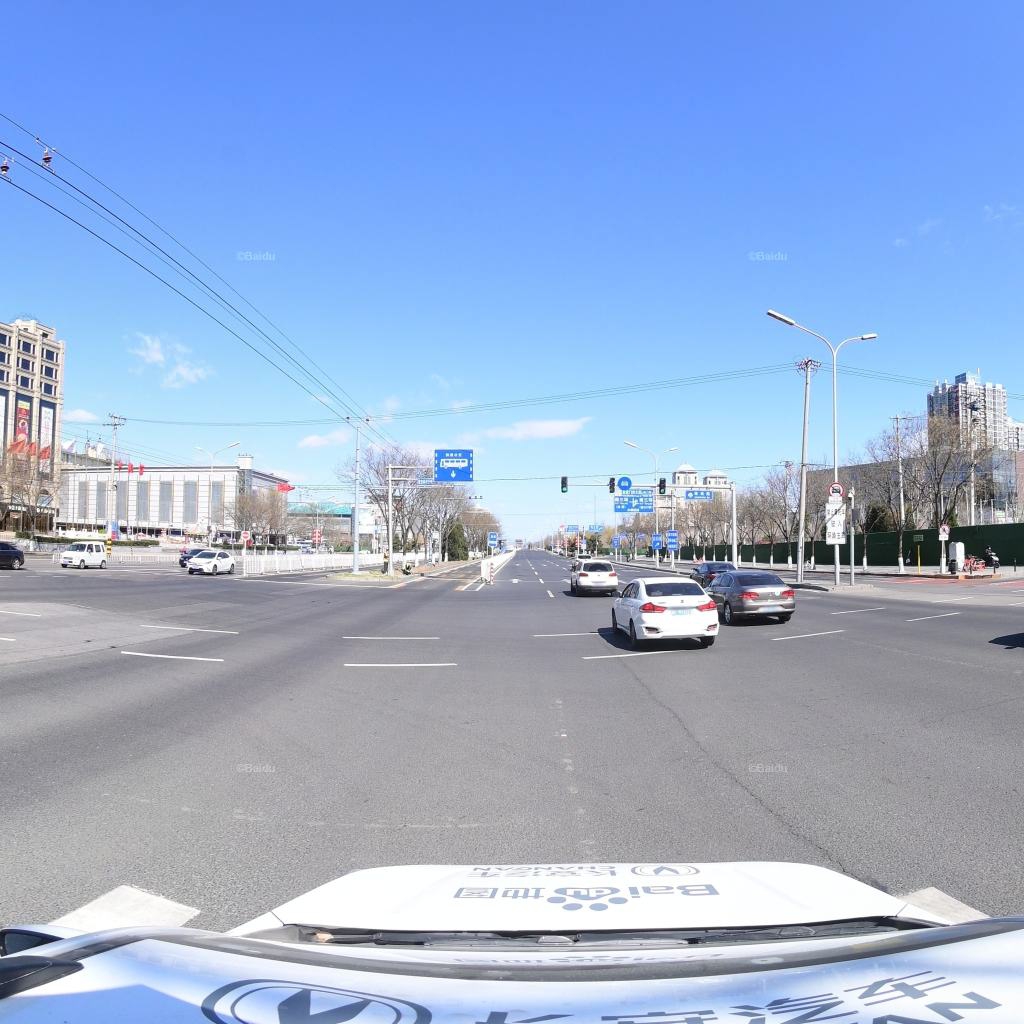
Region: Fengtai
Road damage annotations: transverse crack, longitudinal crack